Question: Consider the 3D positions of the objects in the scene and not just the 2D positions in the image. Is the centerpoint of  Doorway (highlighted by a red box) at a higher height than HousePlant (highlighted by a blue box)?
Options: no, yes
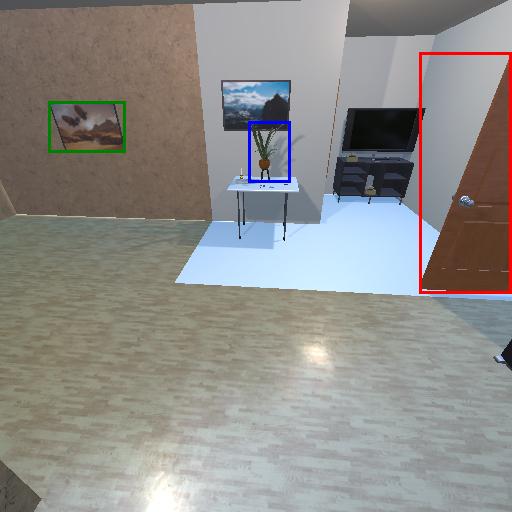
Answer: no